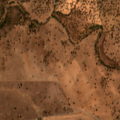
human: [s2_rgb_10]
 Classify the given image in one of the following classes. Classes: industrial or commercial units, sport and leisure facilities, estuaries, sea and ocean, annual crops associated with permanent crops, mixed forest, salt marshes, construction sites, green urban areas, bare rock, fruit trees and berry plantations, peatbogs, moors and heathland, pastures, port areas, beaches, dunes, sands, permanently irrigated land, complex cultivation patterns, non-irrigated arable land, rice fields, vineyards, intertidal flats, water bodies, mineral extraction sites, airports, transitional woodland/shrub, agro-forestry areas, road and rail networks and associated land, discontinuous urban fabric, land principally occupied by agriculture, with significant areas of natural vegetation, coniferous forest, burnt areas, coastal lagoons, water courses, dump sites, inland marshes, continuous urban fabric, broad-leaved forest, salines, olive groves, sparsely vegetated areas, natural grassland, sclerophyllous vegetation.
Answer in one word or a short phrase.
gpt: pastures, agro-forestry areas